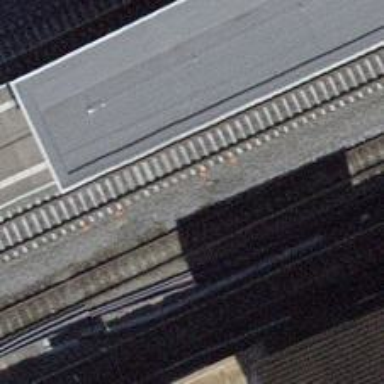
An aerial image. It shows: Railway stop with public transport stop position.